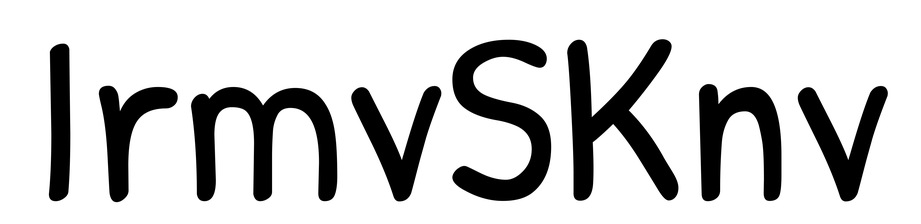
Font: PatrickHand-Regular